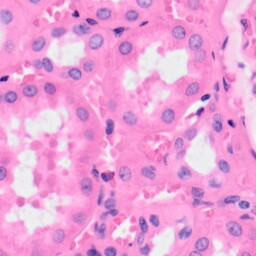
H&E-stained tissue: Kidney